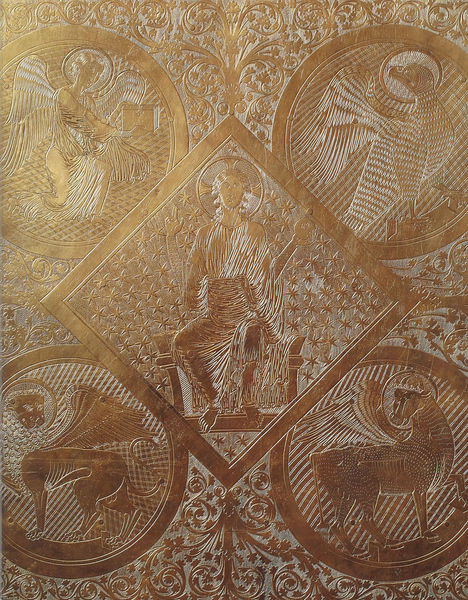
Titel: Staurothek
Standort: Trier, St. Matthias (EU - D - RP)
Schlagwörter: adler, flügel, gott, hand, vogel, gelb, sitzen, licht, schmuck, stuhl, symbol, tier, tiere, muster, ornament, johannes, mensch, hände, gold, kreis, rund, engel, beine, relief, venedig, thron, floral, ornamente, verzierung, bronze, barfuss, schaf, buch, rechteck, stich, kupfer, kreise, heiligenschein, löwen, christus, jesus, heiliger, löwe, filigran, kupferstich, stier, quadrat, symbole, kringel, markus, evangelist, evangelisten, lukas, matthäus, krese, goldstich, lu, kas, sstier